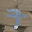
Label: 7